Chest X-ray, PA view. Patient: 81 years old, sex M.
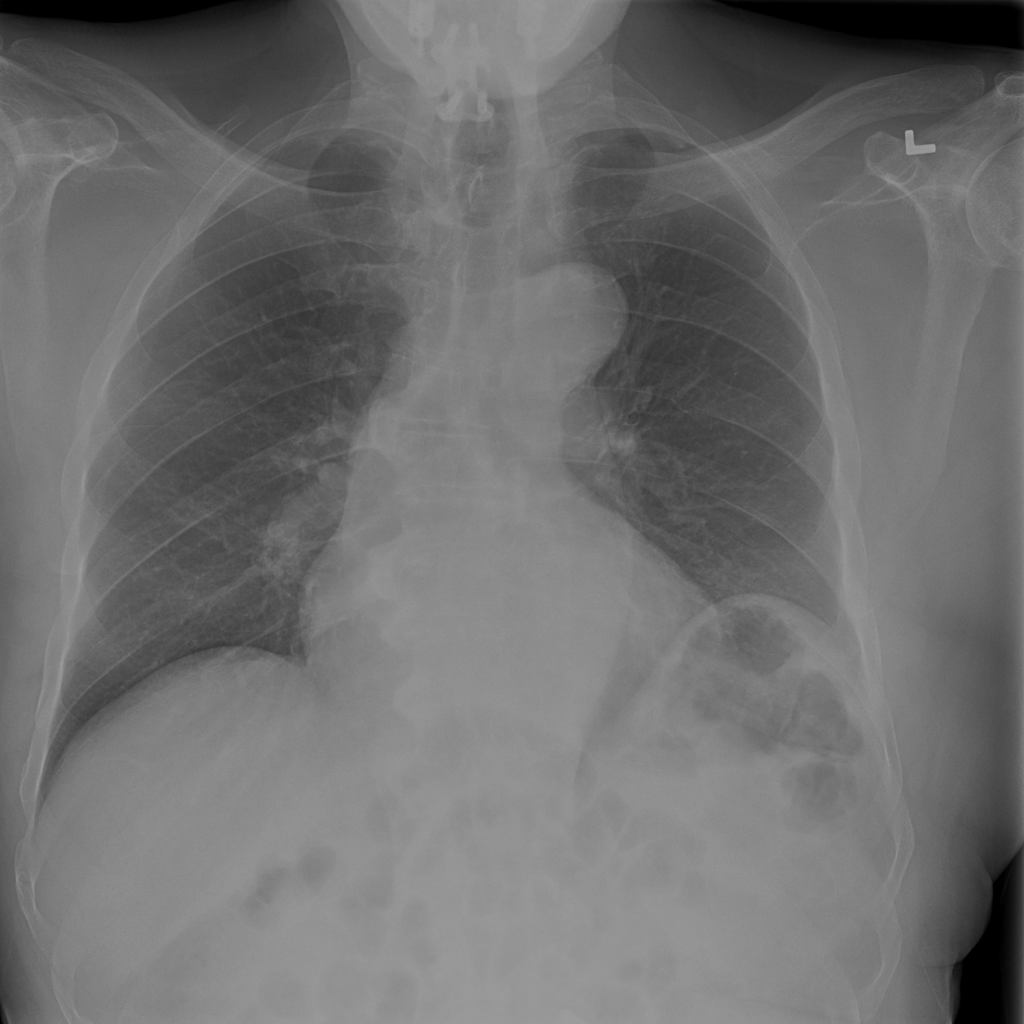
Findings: No Finding